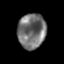
Tissue: prostate
Cell type: T cells
Senescence score: 0.3518
Nuclear area (px): 964
Mean DAPI intensity: 113.912